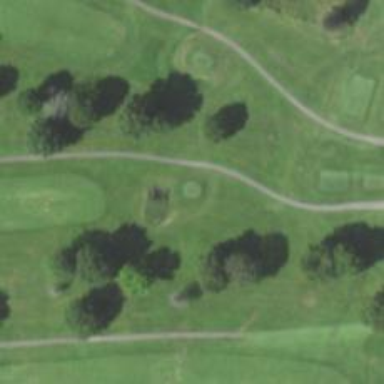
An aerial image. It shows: Golf tee.